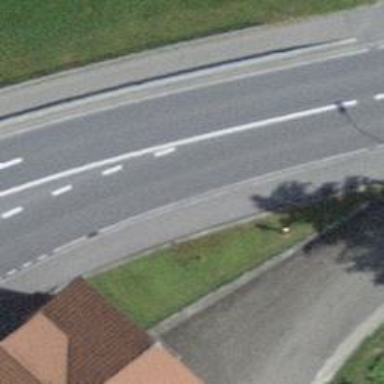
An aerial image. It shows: Primary road with asphalt surface.